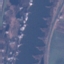
Land use / land cover: River